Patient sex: M
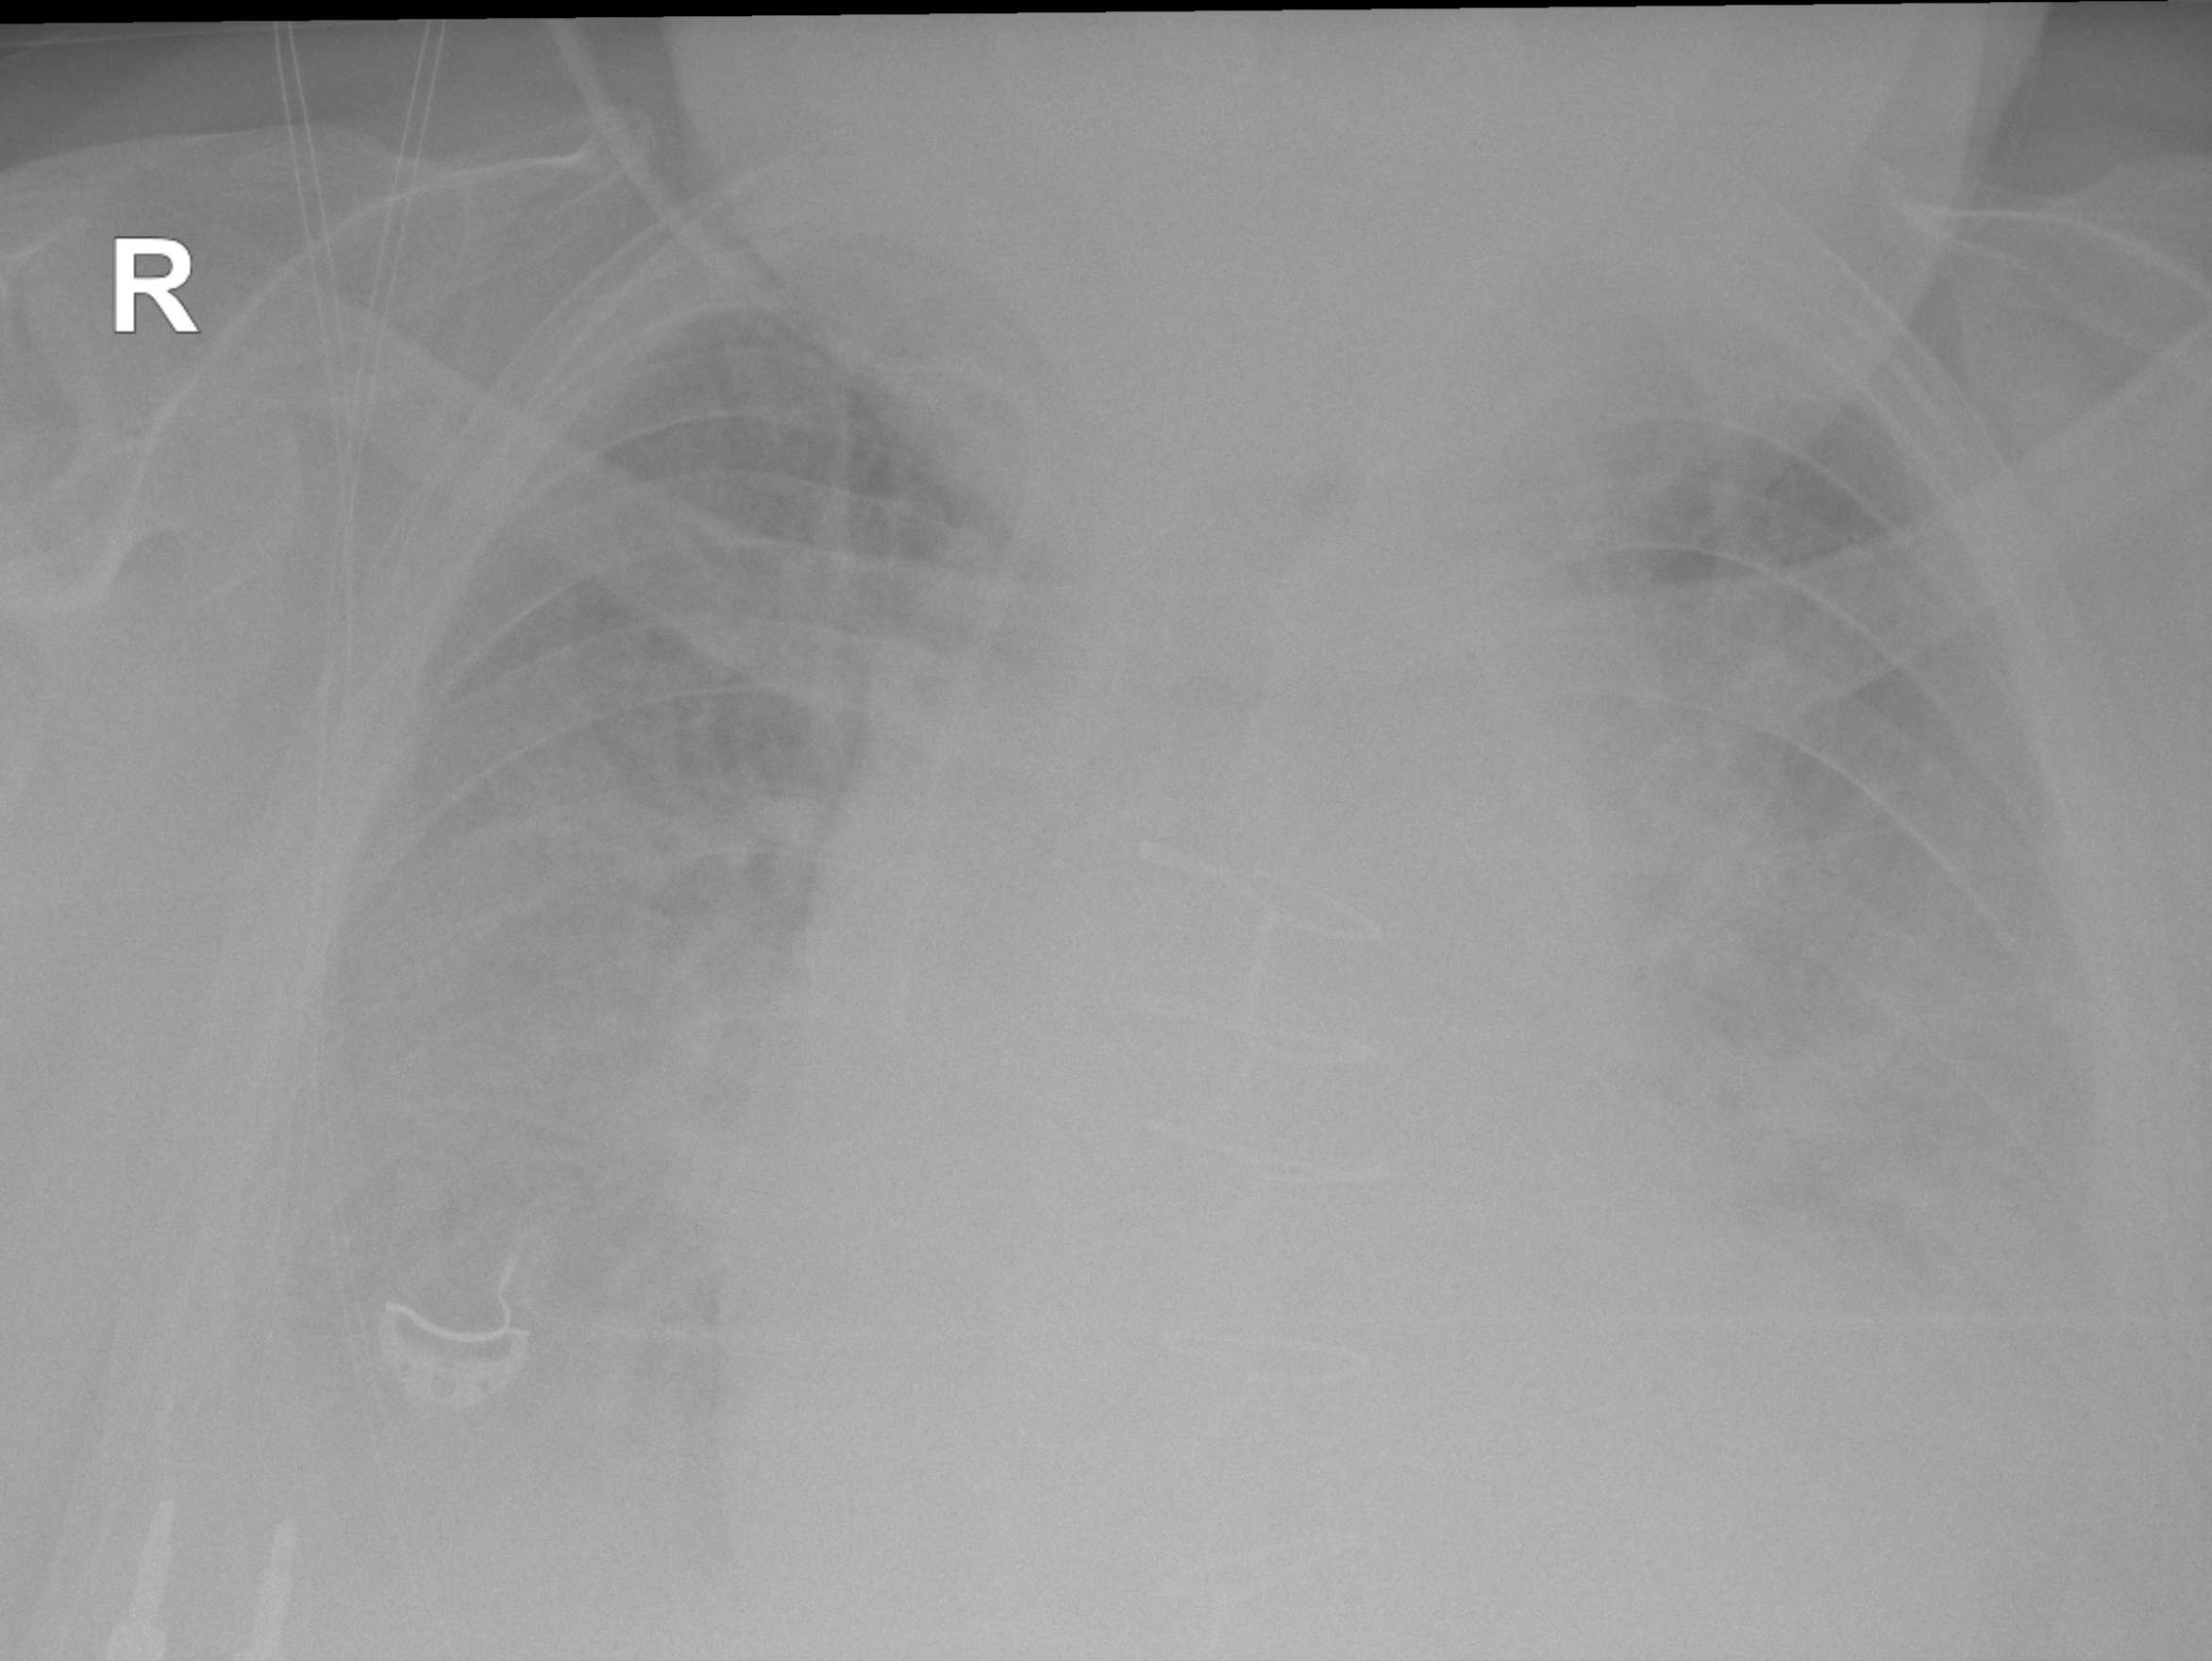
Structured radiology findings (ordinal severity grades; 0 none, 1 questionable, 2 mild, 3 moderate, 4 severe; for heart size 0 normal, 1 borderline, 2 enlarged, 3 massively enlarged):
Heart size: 2
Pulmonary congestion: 2
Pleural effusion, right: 3
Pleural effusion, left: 3
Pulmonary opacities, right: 2
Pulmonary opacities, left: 2
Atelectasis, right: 3
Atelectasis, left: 3